Question: In the chart below I'm trying to make the percent_uptime column be formatted on the chart's Y axis be shown as a percent. E.g, "35%" instead of "0.35".
Any ideas how to do this? I tried changing the Series 1 function to use the formatter.format function but then I get an error about strings not allowed on the Y axis :-(

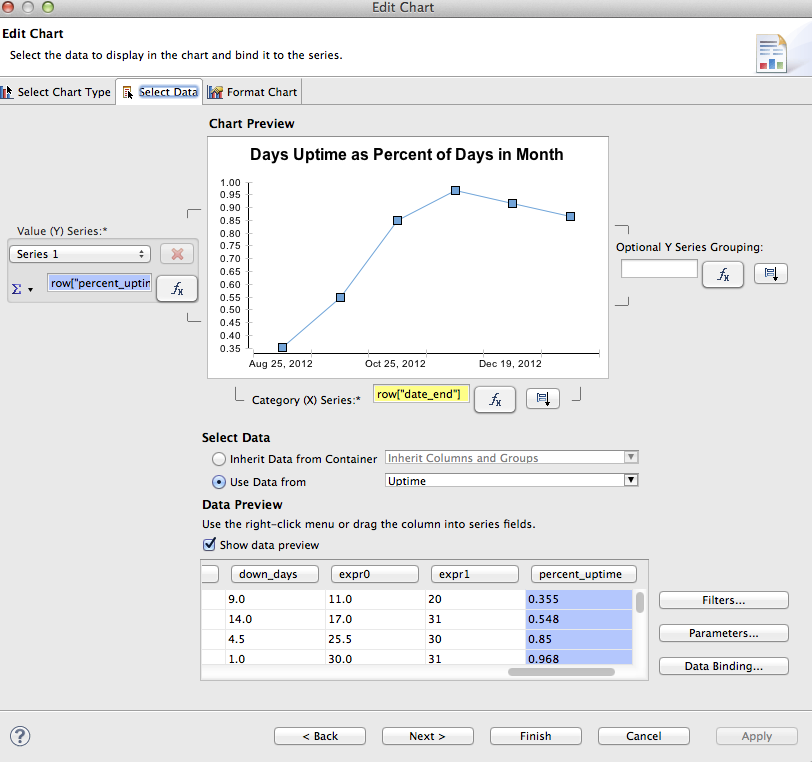
Answer: The simplest way would probably be to change the 'Value (Y) Series:' on the 'Select Data' tab (as illustrated in the question) from 'row["percent_uptime"]', to 'row["percent_uptime"]*100' (by pressing the 'fx' button and amending the formula accordingly).
Alternatively, if you want to include the % symbol as part of the label for each value on the y-axis:
- 'Format Chart'- 'Value (Y) Series''Series'- 'Labels'- 'Series Labels''Value Data''Values''Format'- 'Standard''Edit Format'- 'Suffix:'- 'Multiplier:'-